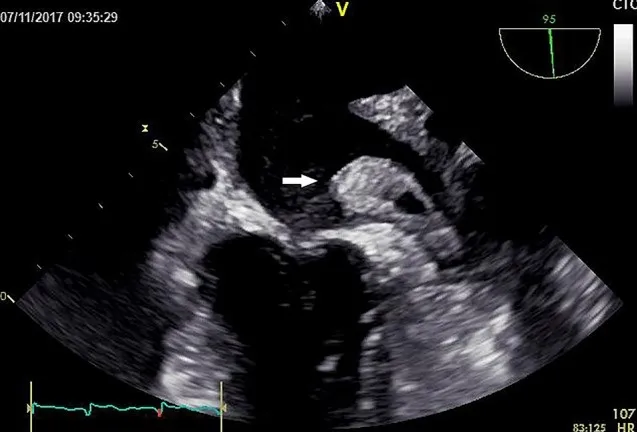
Transesophageal echocardiogram showed the large left atrial thrombus.
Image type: radiology (ultrasound)